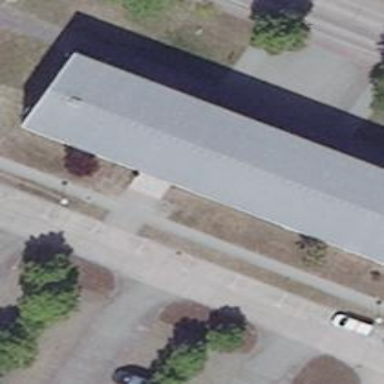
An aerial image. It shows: Driving school.